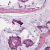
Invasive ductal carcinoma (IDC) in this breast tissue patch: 1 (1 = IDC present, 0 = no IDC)